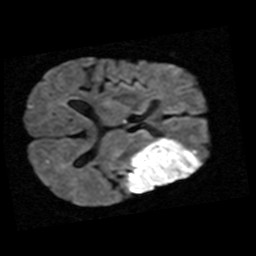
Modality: TRACE
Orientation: axial
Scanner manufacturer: siemens
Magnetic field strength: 1.5 T
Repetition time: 8.1 s
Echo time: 0.119 s